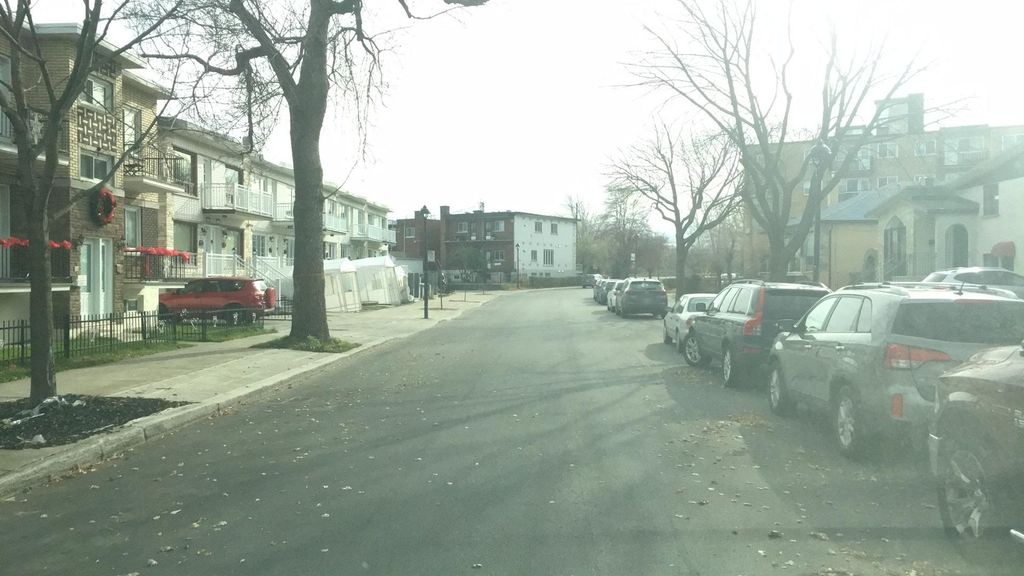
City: montreal